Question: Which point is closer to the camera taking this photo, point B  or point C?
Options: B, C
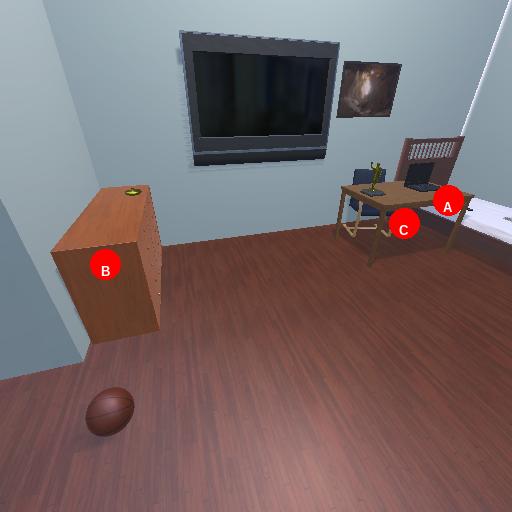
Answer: B